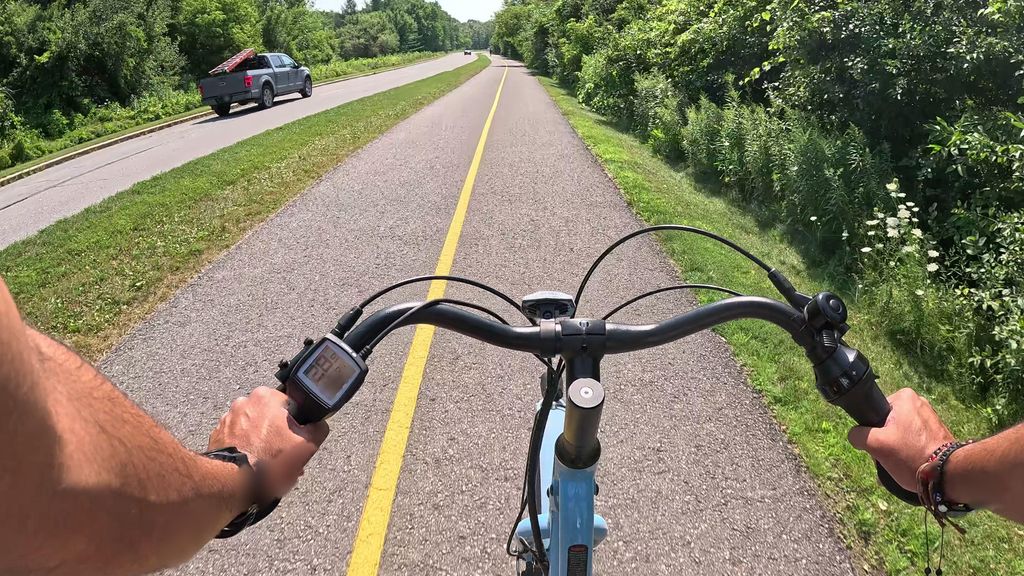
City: ottawa-gatineau